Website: lowes
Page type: customer-info-address
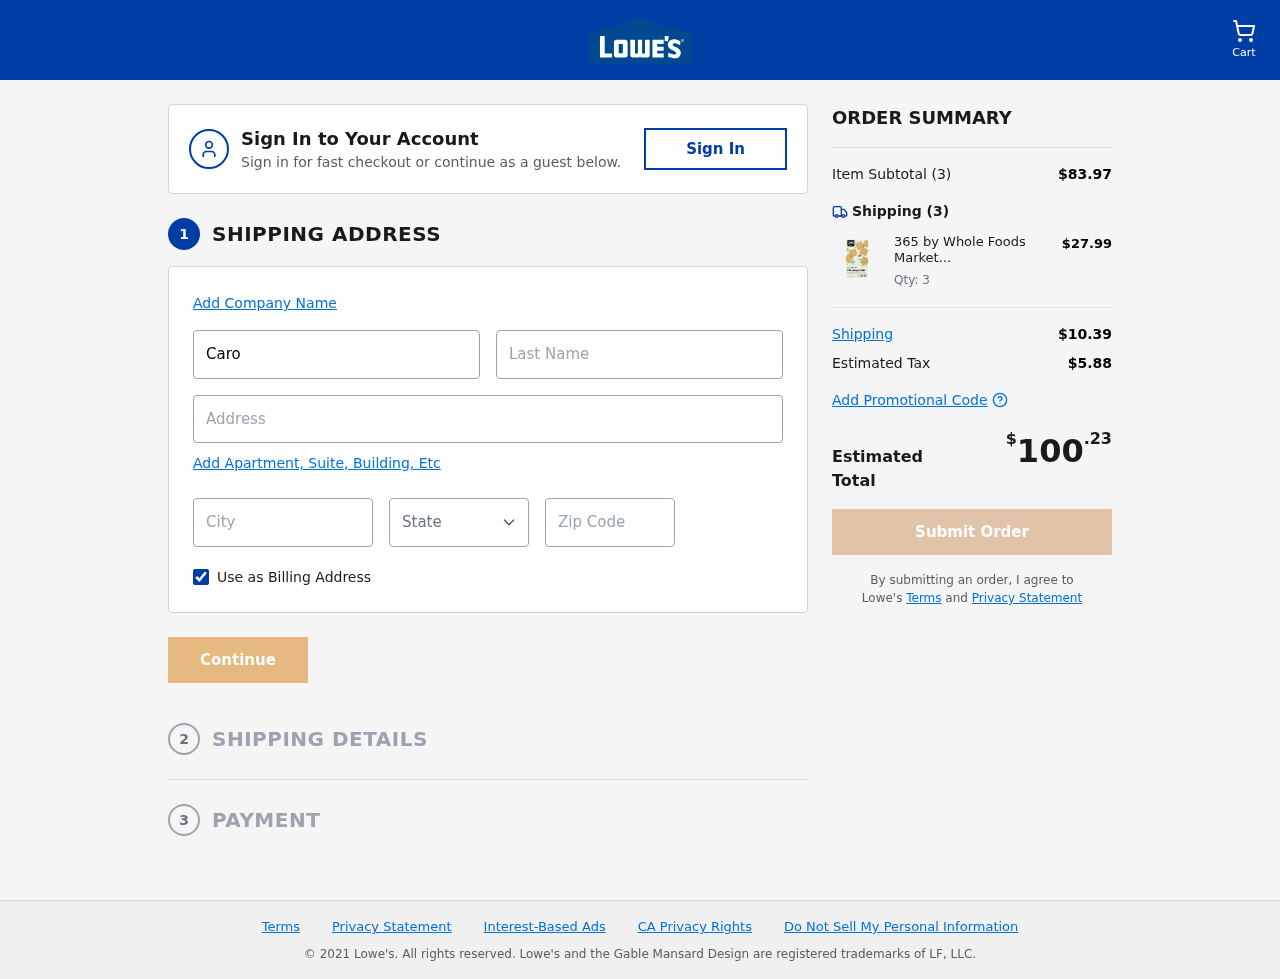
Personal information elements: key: PII_CITY
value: North Nicolas
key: PII_FIRSTNAME
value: Carolyn
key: PII_LASTNAME
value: Torres
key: PII_POSTCODE
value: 69397
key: PII_STATE_ABBR
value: IL
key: PII_STREET
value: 91107 Timothy Spur Apt. 301
Product elements: key: PRODUCT1_NAME
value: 365 by Whole Foods Market, Gluten Free Almond & Sunflower Seed Flour Crackers, Himalayan Salt, 4 Oun
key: PRODUCT1_PRICE
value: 27.99
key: PRODUCT1_QUANTITY
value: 3
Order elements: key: ORDER_NUM_ITEMS
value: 3
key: ORDER_SUBTOTAL
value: $83.97
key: ORDER_NUM_ITEMS2
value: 3
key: ORDER_SHIPPING_COST
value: $10.39
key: ORDER_TAX
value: $5.88
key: ORDER_TOTAL
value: $100.23